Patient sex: M
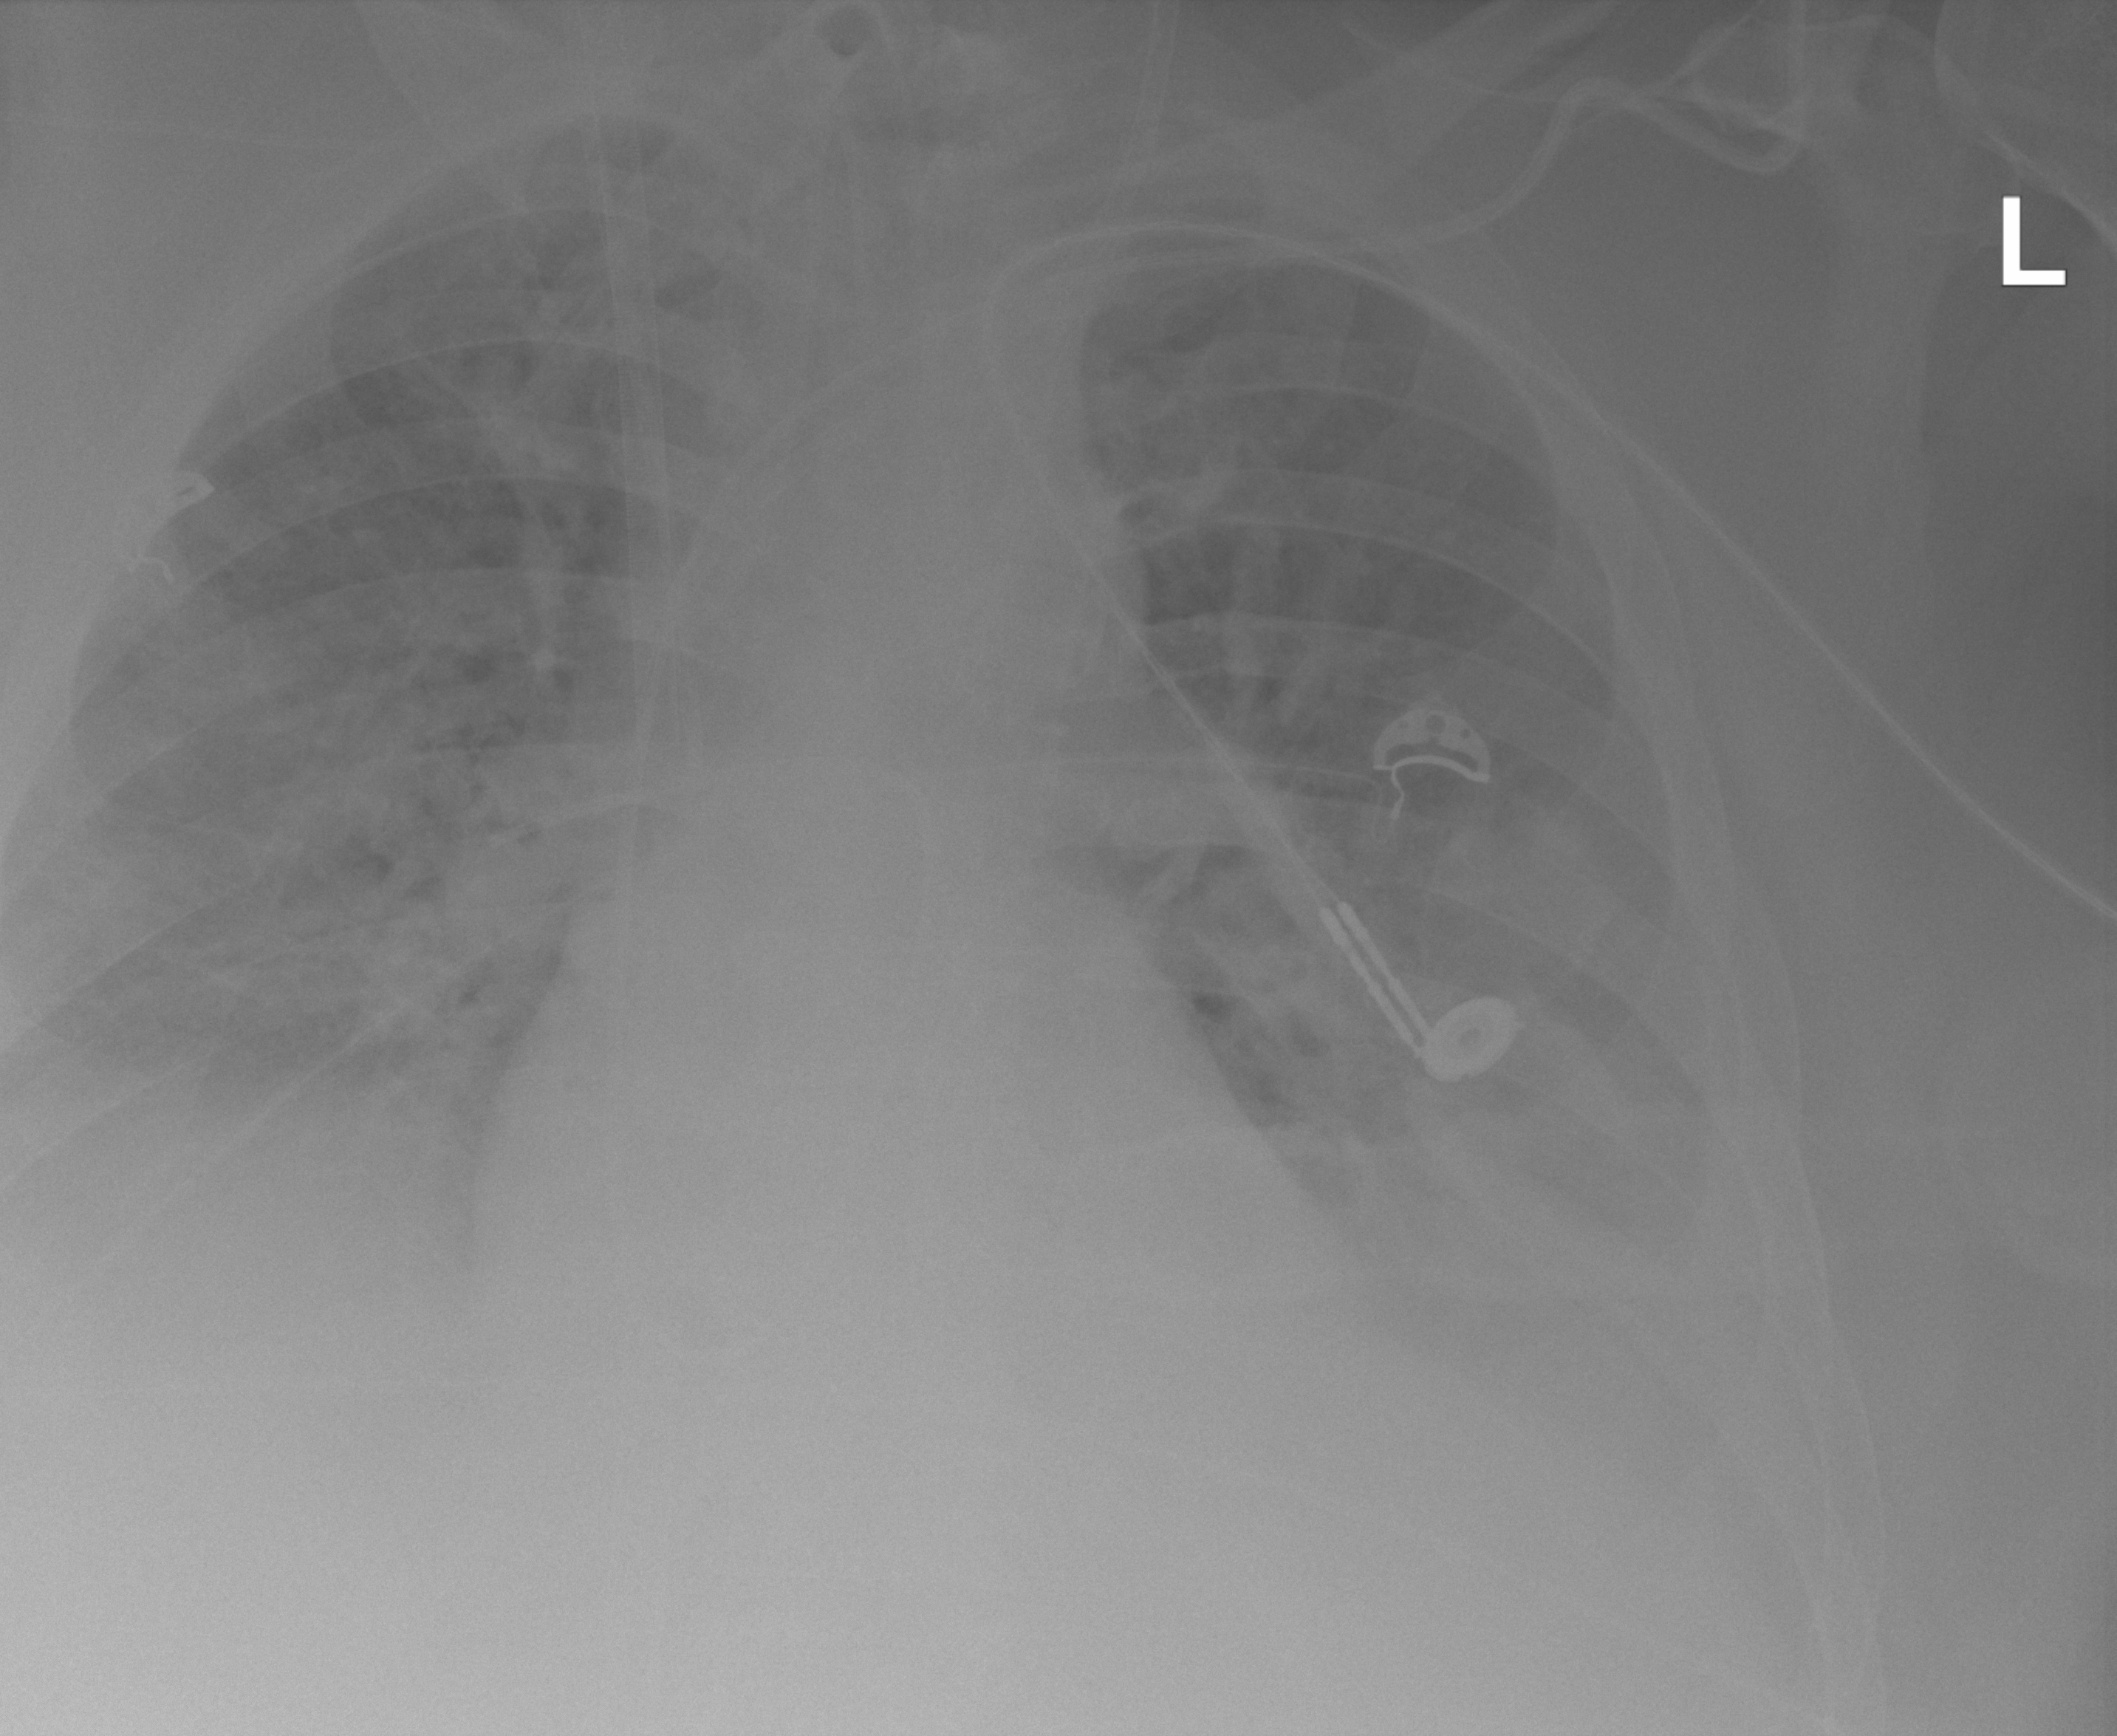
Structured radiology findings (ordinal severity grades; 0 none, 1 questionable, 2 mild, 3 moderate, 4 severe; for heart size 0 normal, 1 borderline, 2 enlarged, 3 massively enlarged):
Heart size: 0
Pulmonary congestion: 2
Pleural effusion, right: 3
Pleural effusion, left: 3
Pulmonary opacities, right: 3
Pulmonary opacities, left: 2
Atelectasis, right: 3
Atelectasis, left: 3